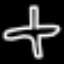
Label: airplane